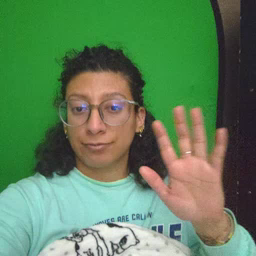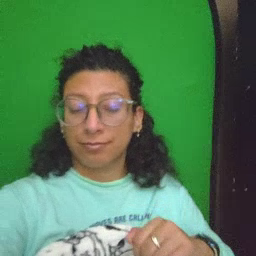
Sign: bye